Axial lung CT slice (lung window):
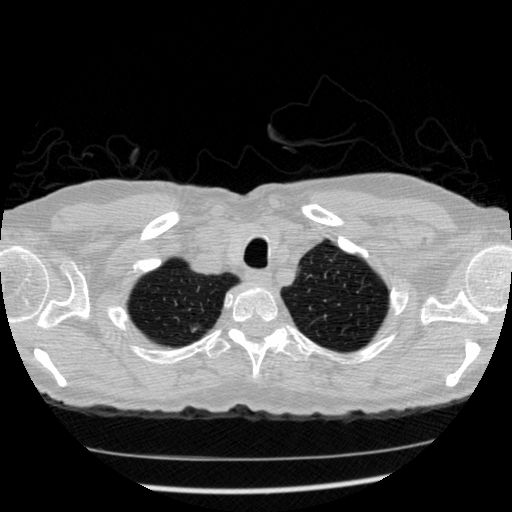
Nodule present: no